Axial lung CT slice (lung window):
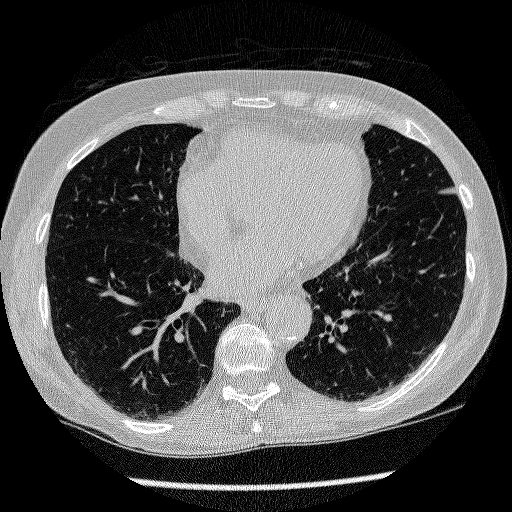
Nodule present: yes
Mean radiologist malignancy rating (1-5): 3.25